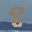
Label: 8